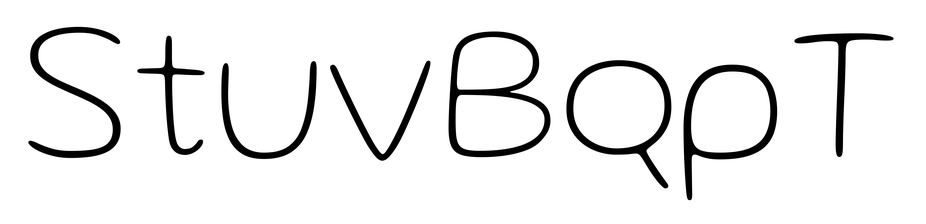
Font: Gluten_Thin